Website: macys
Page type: billing-address
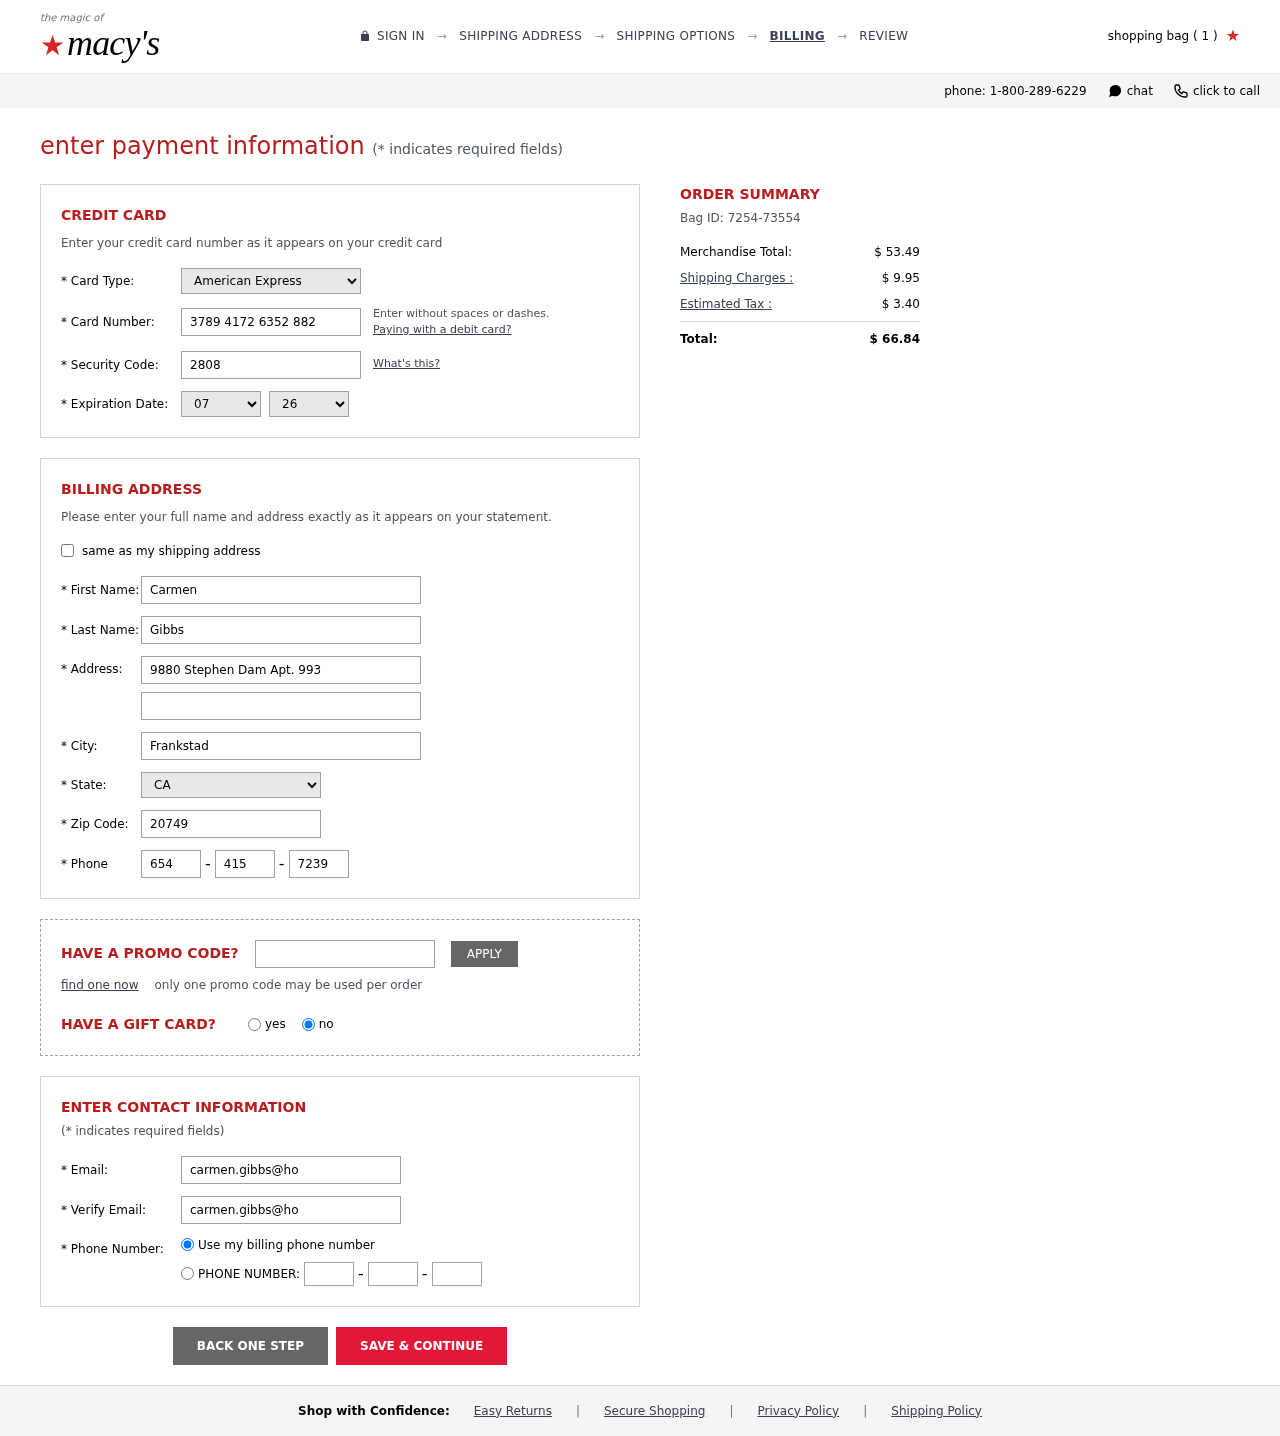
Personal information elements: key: PII_CARD_CVV
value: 2808
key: PII_CARD_EXPIRY_MONTH
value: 07
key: PII_CARD_EXPIRY_YEAR
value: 26
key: PII_CARD_NUMBER
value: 3789 4172 6352 882
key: PII_CARD_TYPE
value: American Express
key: PII_CITY
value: Frankstad
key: PII_EMAIL
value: carmen.gibbs@hotmail.com
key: PII_FIRSTNAME
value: Carmen
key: PII_LASTNAME
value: Gibbs
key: PII_PHONE_AREA
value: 654
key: PII_PHONE_PREFIX
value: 415
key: PII_PHONE_SUFFIX
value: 7239
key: PII_POSTCODE
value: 20749
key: PII_STATE_ABBR
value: CA
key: PII_STREET
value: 9880 Stephen Dam Apt. 993
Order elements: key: ORDER_NUM_ITEMS
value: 1
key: ORDER_ID
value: Bag ID: 7254-73554
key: ORDER_SUBTOTAL
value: $ 53.49
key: ORDER_SHIPPING_COST
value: $ 9.95
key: ORDER_TAX
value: $ 3.40
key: ORDER_TOTAL
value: $ 66.84